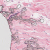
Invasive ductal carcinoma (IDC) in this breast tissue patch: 0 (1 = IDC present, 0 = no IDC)